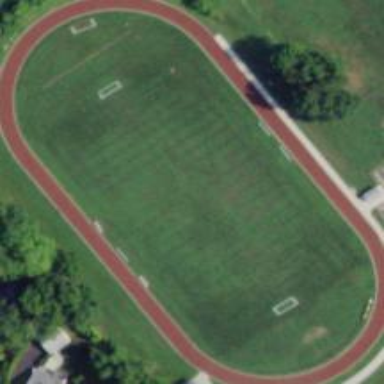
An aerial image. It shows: Track in leisure land.